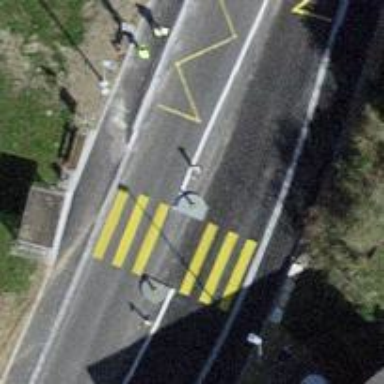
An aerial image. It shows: Uncontrolled crossing with yellow zebra marking and island.